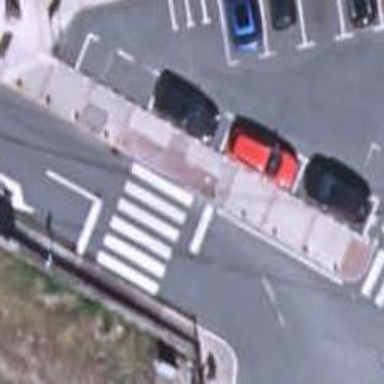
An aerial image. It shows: Uncontrolled zebra crossing on the road.